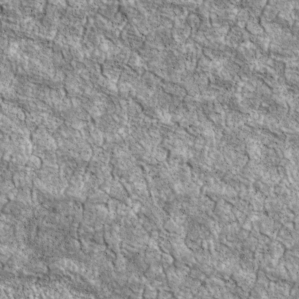
Label: non_frost